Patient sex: M
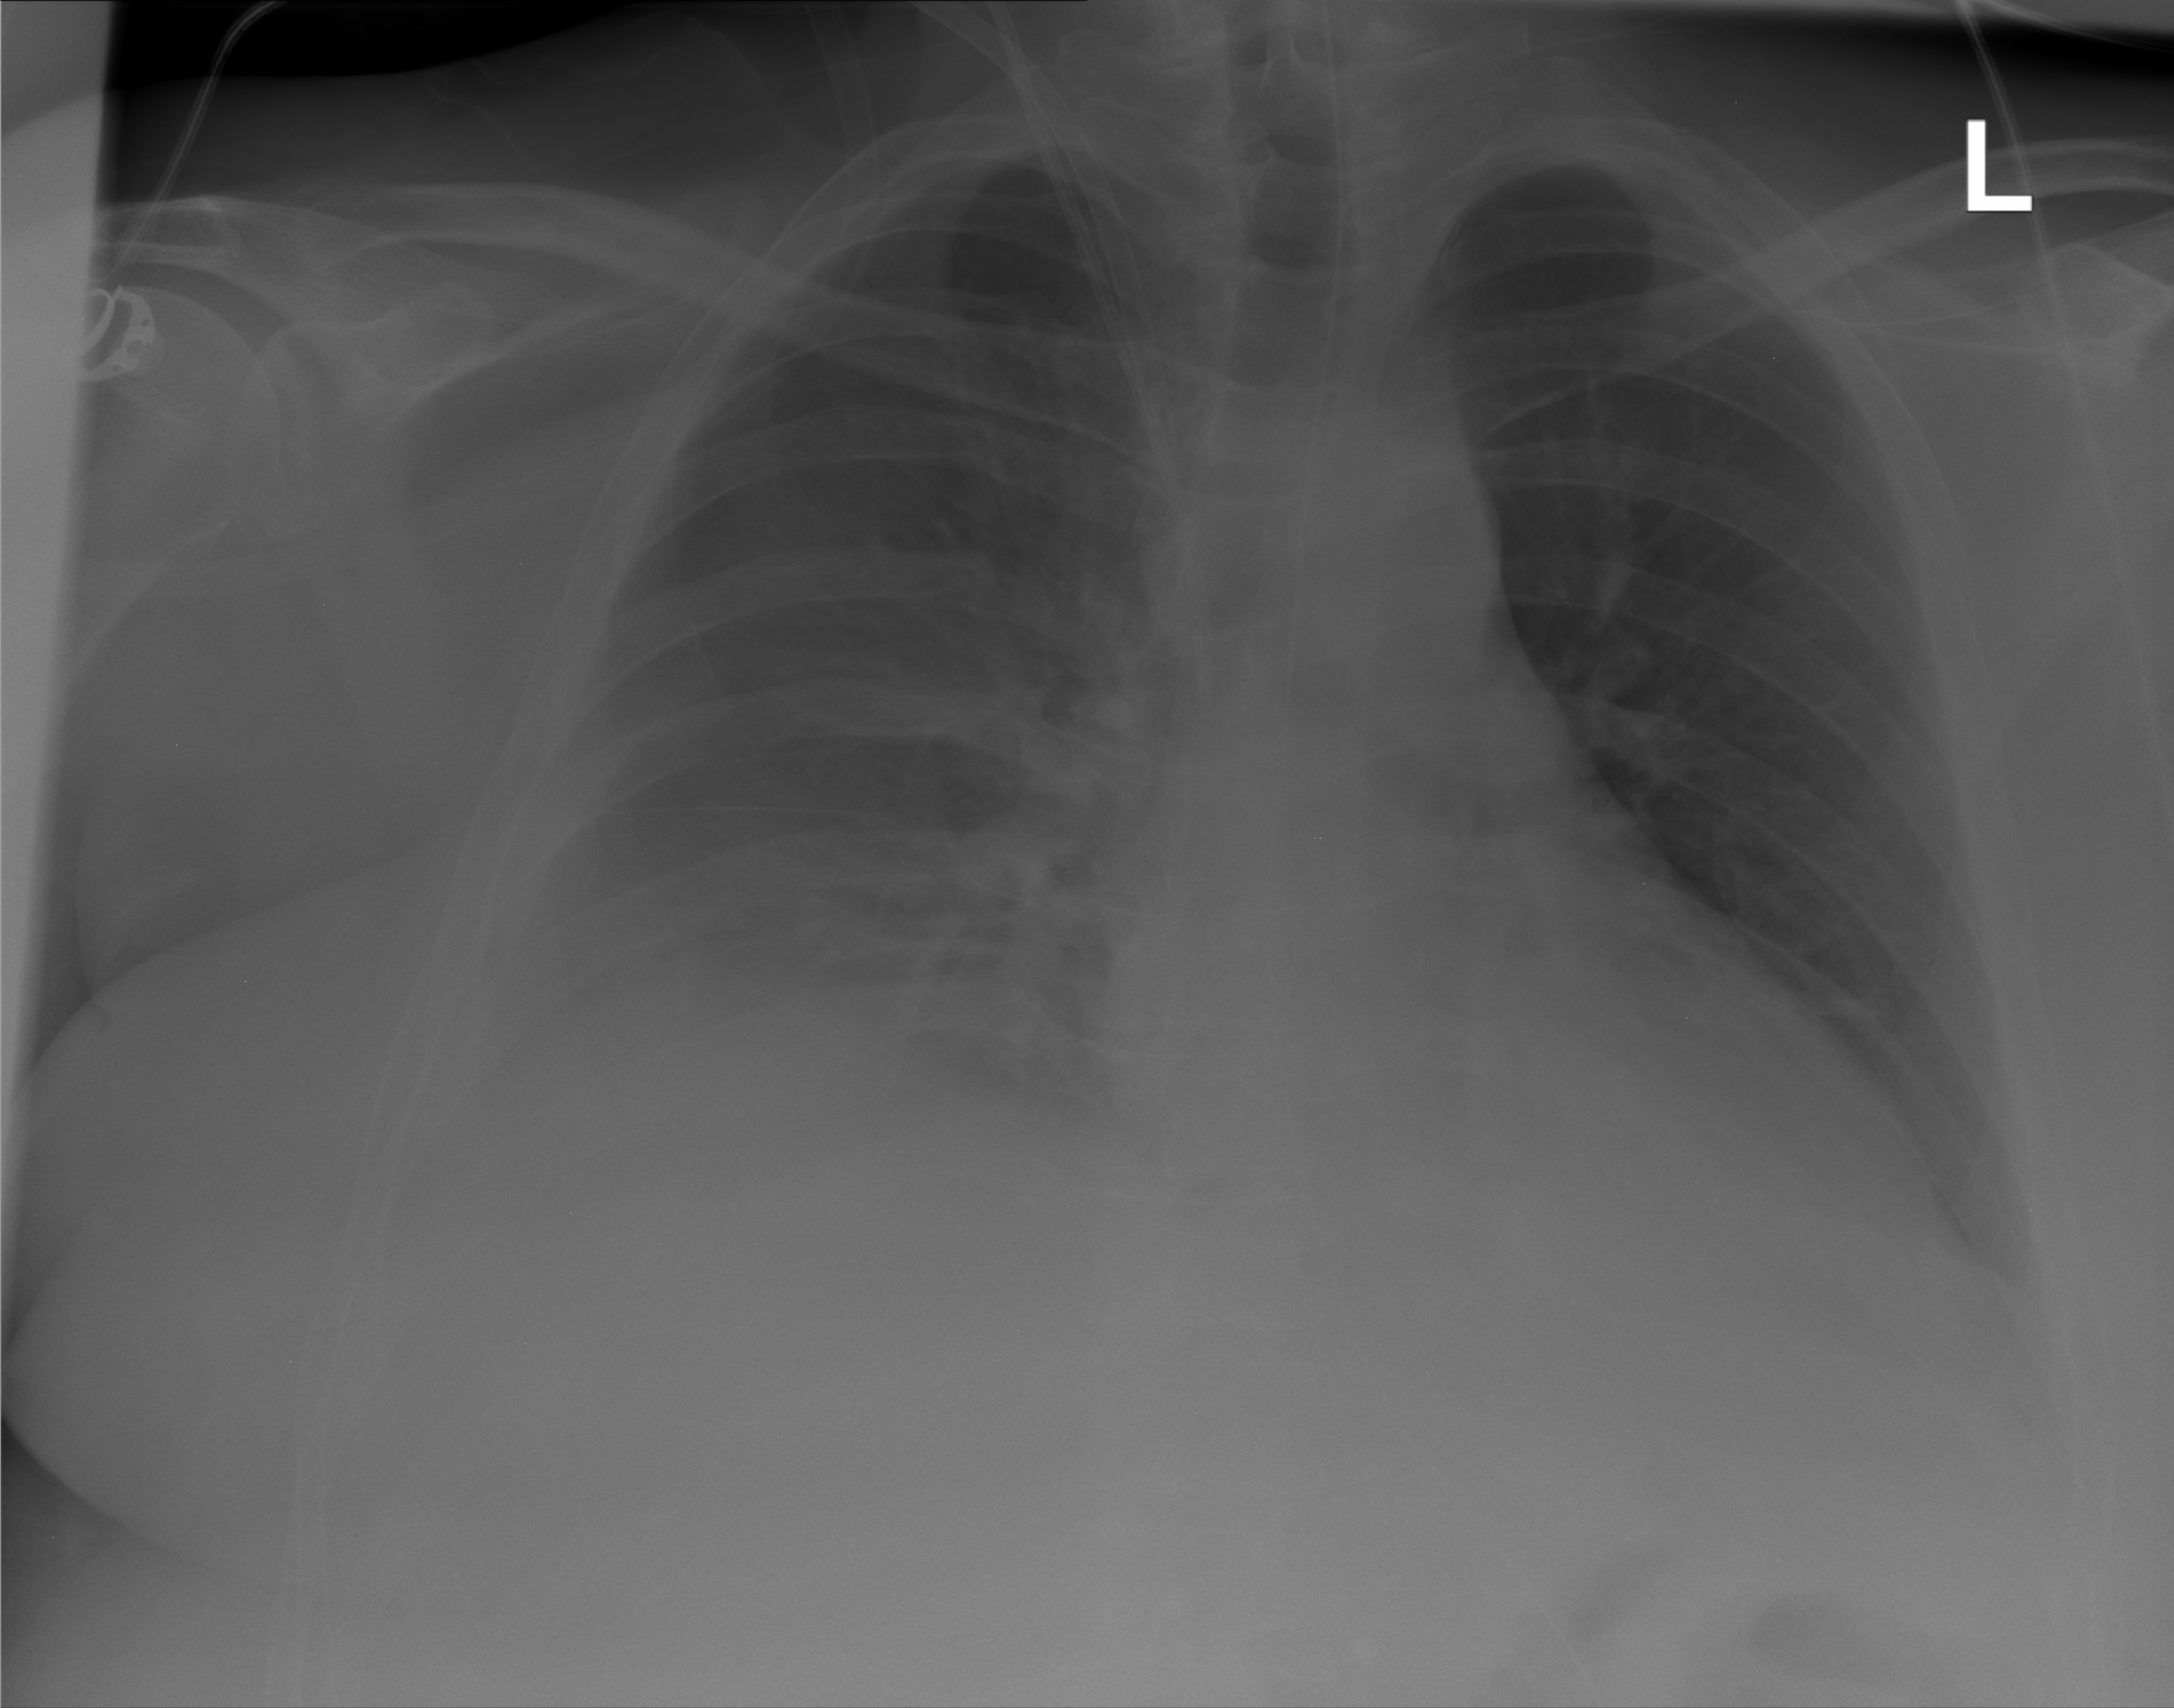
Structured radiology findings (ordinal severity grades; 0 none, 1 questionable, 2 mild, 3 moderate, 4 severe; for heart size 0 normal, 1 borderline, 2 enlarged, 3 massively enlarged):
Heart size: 2
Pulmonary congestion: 0
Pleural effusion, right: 2
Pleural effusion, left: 1
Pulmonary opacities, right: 0
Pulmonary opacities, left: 0
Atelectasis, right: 2
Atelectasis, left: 2